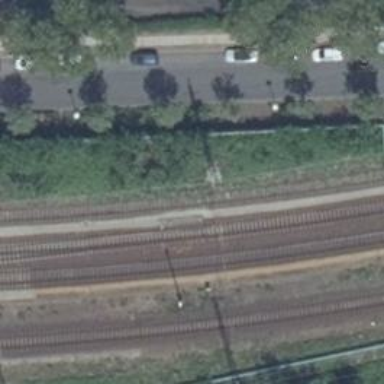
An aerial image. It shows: Railway signal.